Field crop: maize
Growth stage: 2
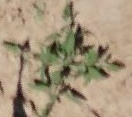
Species: atriplex